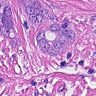
Metastatic tissue present: yes